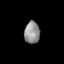
Tissue: skin
Cell type: Epithelial cells
Senescence score: 0.215
Nuclear area (px): 331
Mean DAPI intensity: 145.716